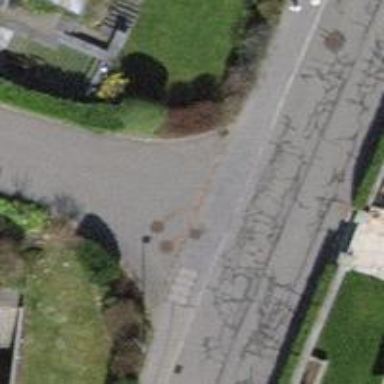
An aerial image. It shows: Asphalt sidewalk along the footway.